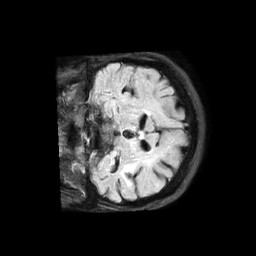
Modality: FLAIR
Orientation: coronal
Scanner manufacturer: philips
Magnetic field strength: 1.5 T
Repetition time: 6 s
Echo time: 0.1032 s